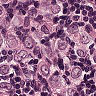
Metastatic tissue present: yes